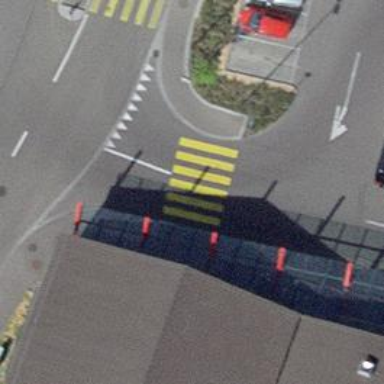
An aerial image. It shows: Uncontrolled zebra crossing on the road.